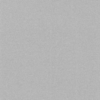
Label: dusty